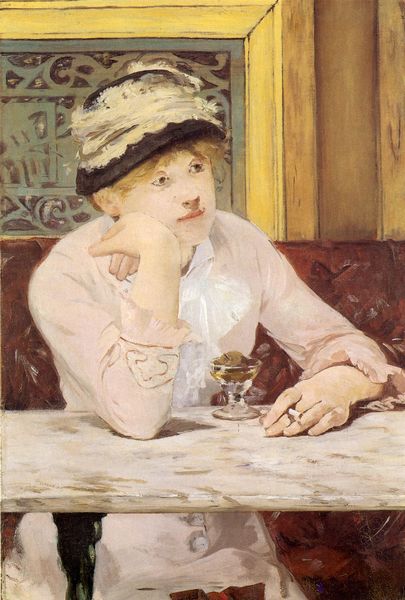
Titel: La prune, Die Pflaume
Künstler: Édouard Manet
Standort: Washington (District of Columbia)
Institution: National Gallery of Art
Schlagwörter: feder, gemälde, hand, schatten, weiß, gelb, grün, mädchen, ocker, sitzen, ausschnitt, bar, braun, cafe, daumen, degas, ellbogen, fenster, finger, frankreich, frau, glas, grau, hell, hintergrund, holz, hut, kaffeehaus, kleid, licht, marmor, mund, nase, paris, raum, renoir, schwarz, stuhl, tisch, toulouse lautrec, tür, zimmer, blick, dame, eis, rot, beige, ornament, alkohol, blond, jung, kneipe, lokal, trinken, wand, arm, augen, band, bluse, kragen, rahmen, spitze, stein, ärmel, bildnis, hände, portrait, porträt, tischbein, gitter, sonne, haare, kostüm, sitzend, decke, innen, kinn, lippen, rosa, traurig, kopfbedeckung, lächeln, sommer, wangen, sofa, sitz, creme, hellbraun, sonnenlicht, dunkelgrün, bank, französisch, langeweile, tafel, jugendstil, polster, kaffee, rauchen, ornamente, tusch, verzierung, manet, melancholie, melancholisch, pastellfarben, junge frau, platte, allein, couch, holzrahmen, nachdenklich, rüschen, verträumt, warten, aufstützen, knöpfe, hutkrempe, krempe, ring, becher, eisen, theke, gestützt, fingerring, restaurant, jugenstil, absinth, likör, denker, lautrec, kugel, stempel, manschette, tischplatte, sommerkleid, zigarette, unterarm, lässig, leder, rotbraun, abstützen, aufgestützt, besatz, wien, marmortisch, pflaume, blon, träumen, porttrait, olivgrün, maid, feronerie, jabot, paneel, frau mit hut, panel, heizkörper, gesucht, gelangweilt, träumerisch, bistro, rotes sofa, eisbecher, schokolade, trinkerin, ledersofa, oranemnte, édouard manet, nachtisch, abinthtrinker, die pflaume, gerung, glaszigarette, hautfarebn, national gallary of art, national gallery of art, träumensitzend, zigartee, 19. jahrhundert, #traurig, gelangweiltes mädchen, siteznd, sitzebnd, augenauge, zigarrete, aabstützen, dame in weiß mit schwarzem hut, sitzend an einem tisch mit gefäß vor sich